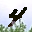
Label: 4